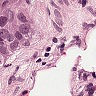
Metastatic tissue present: yes